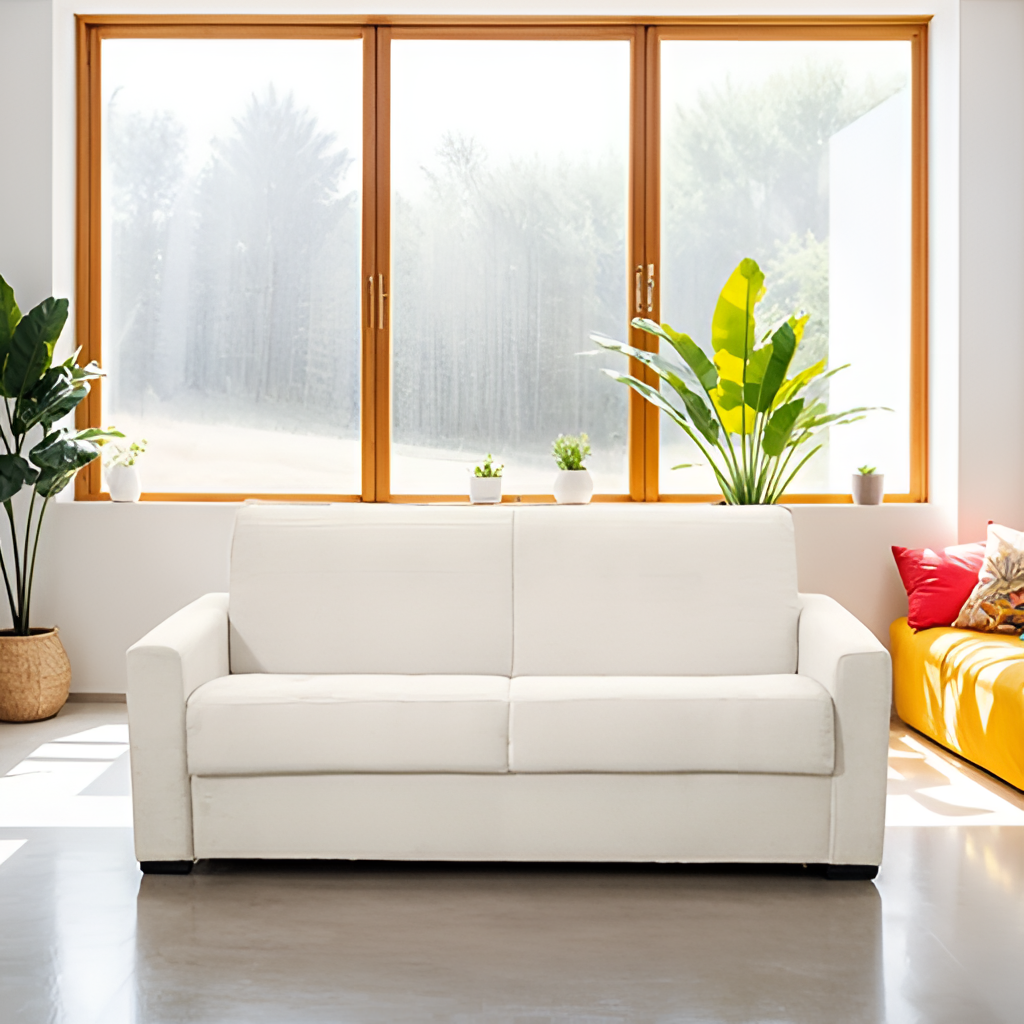
white fabric sofa, living room, modern, tile flooring, with smooth pattern, white paint wallpaper, with solid pattern